Question: I am using jQuery Mobile with <URL>, to dynamically change content of listviews.
In the change handler I'm dynamically adding content to an inset listview, then calling 'listview('refresh')' to re-apply all the styling to the new elements. It mostly works, however whilst it applies the 'ui-corner-all' to the UL the 'ui-corner-top' and 'ui-corner-bottom' classes are not applied to the correct LIs so they don't get rounded corners applied.

I have prepared a <URL> that demonstrates the issue.
The first page is static, the second page is generated in the rounter handler which is trigger by the jqm 'beforepageshow' event
Thanks for your help.
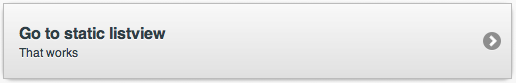
Answer: You just needed to force the refresh:
- <URL>
JS
'''
listview.listview('refresh',true);
'''